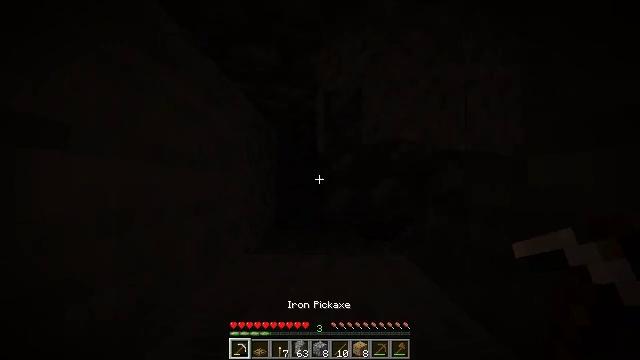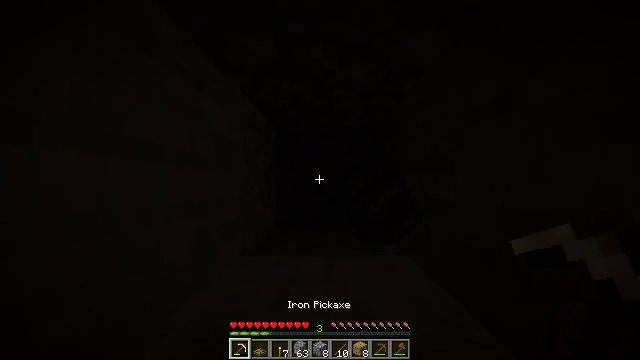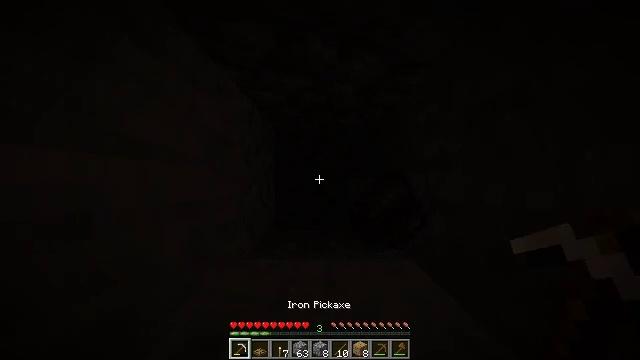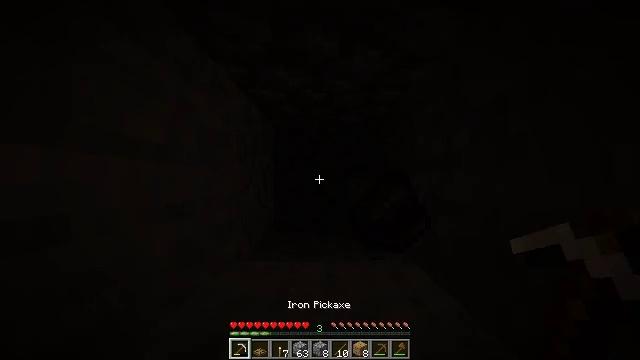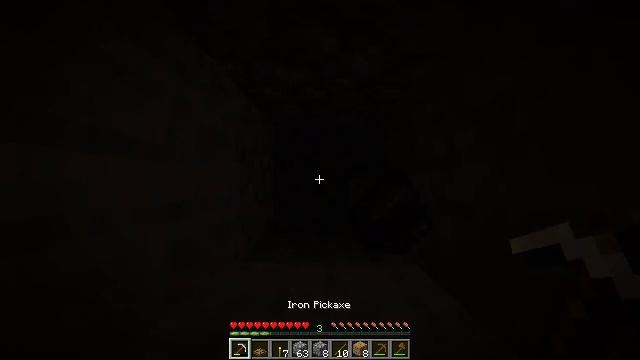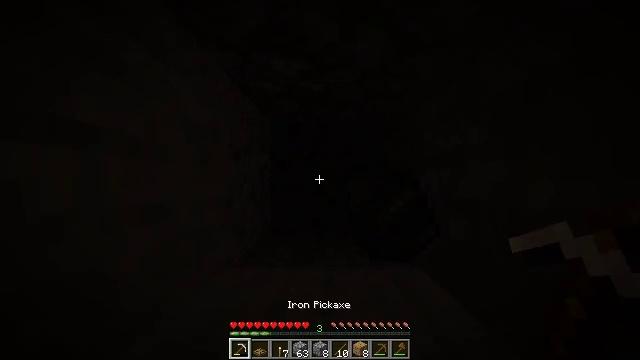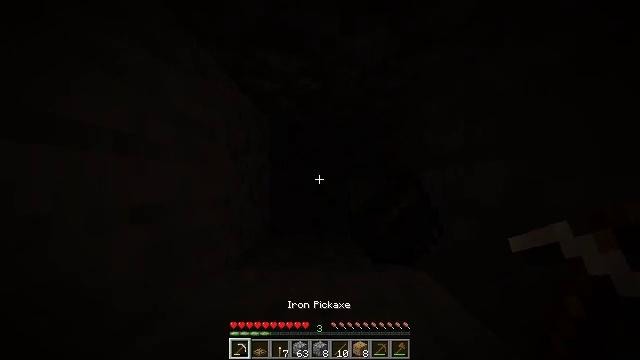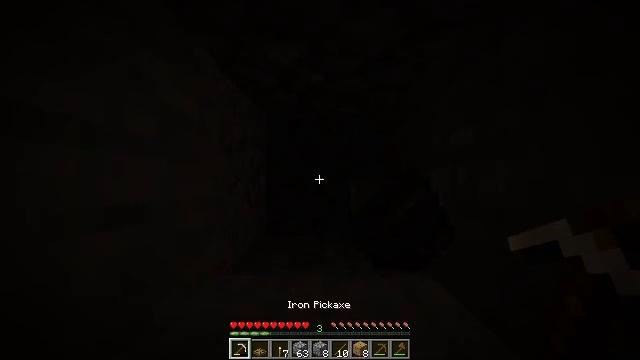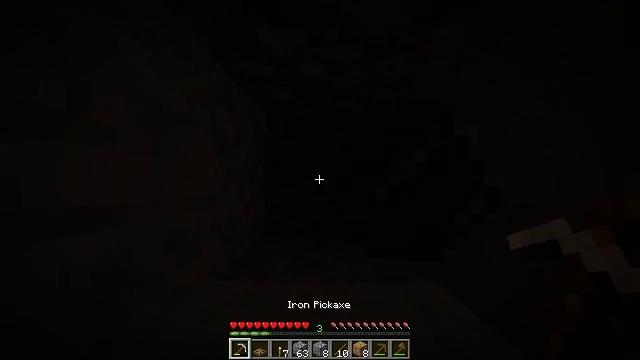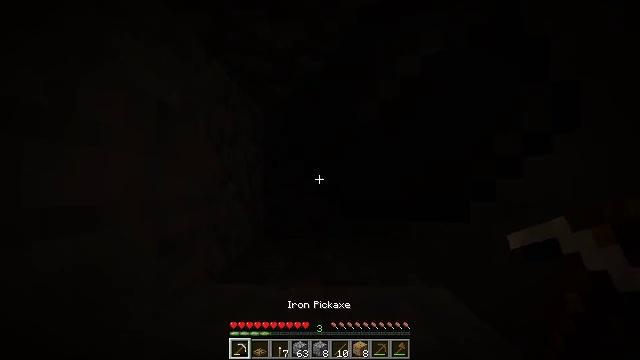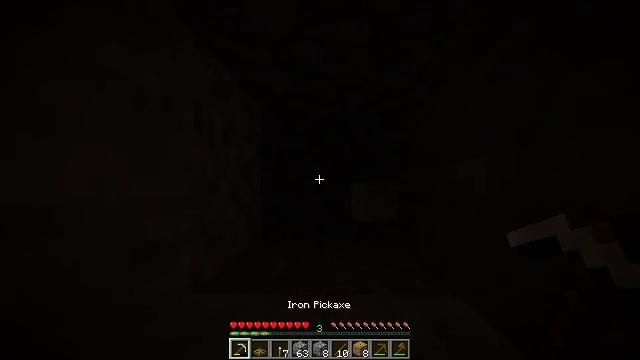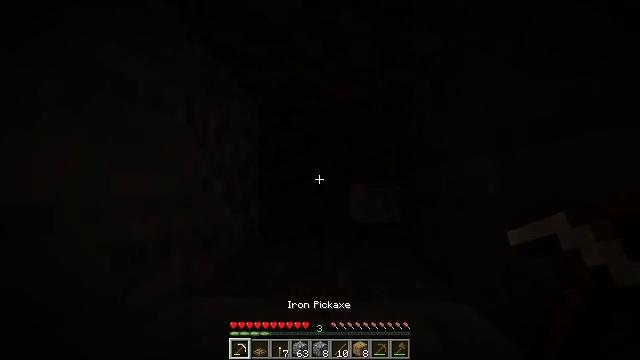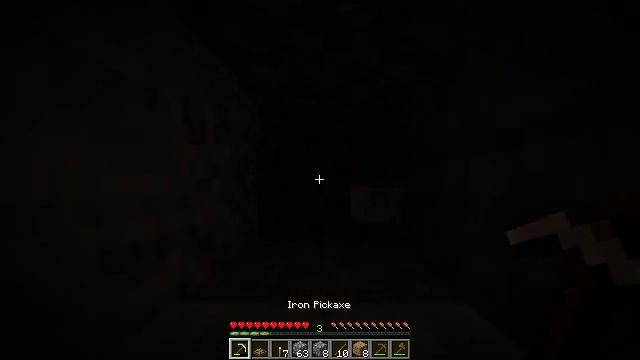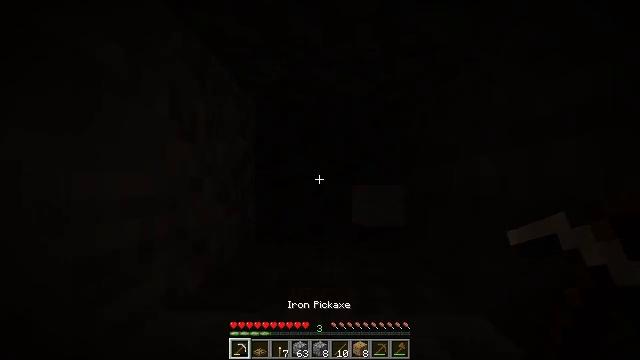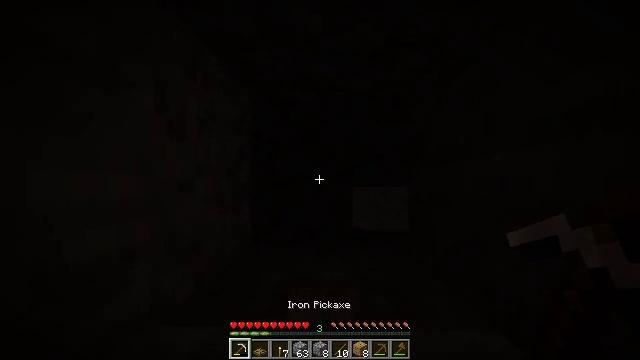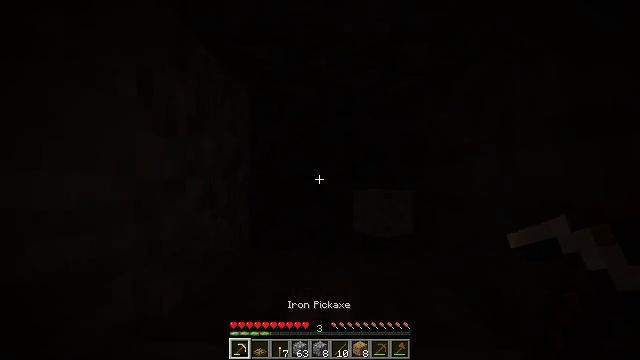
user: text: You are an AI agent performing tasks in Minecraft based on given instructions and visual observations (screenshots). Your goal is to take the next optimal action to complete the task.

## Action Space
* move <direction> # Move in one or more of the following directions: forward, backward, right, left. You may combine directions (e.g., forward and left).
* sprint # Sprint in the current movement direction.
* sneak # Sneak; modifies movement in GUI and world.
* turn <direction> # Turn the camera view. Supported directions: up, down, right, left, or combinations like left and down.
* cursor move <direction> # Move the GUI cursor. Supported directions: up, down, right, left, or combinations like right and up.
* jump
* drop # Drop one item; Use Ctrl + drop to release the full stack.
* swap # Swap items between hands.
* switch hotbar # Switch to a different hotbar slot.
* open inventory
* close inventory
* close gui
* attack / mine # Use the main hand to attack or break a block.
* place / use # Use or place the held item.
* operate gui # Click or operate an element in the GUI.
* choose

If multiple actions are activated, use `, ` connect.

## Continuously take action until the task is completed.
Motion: motion action
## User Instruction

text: Dig through gravel to clear a path.
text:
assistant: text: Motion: move forward
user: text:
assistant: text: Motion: move forward
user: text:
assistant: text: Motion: move forward
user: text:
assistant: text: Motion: move forward
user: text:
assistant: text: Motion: move forward
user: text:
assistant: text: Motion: move forward
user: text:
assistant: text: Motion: move forward
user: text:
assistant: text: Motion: move forward
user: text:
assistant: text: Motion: move forward
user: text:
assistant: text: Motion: move forward
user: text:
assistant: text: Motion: move forward
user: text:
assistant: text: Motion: move forward
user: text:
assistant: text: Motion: move forward
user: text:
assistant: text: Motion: move forward
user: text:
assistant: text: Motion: move forward
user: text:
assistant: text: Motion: move forward, attack / mine
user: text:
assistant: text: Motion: move forward, attack / mine
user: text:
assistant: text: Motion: move forward, attack / mine
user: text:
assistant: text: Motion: move forward, attack / mine
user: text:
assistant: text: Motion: attack / mine
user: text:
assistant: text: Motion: attack / mine
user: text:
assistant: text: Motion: attack / mine
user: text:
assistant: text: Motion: attack / mine
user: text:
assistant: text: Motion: attack / mine
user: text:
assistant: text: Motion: attack / mine
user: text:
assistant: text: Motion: attack / mine
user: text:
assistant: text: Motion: attack / mine
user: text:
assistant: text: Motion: attack / mine
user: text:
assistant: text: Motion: attack / mine
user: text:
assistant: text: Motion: attack / mine